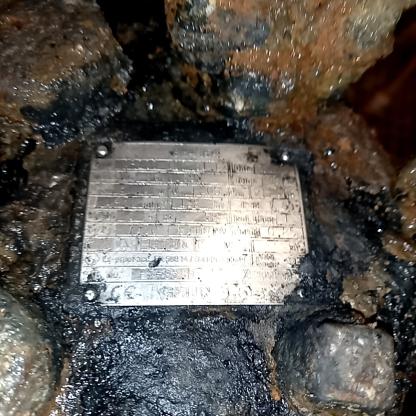
Klasa: tabliczka-znamionowa